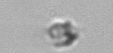
Label: detritus